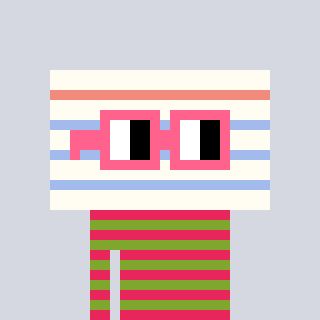
a pixel art character with square pink glasses, a empty notebook page-shaped head and a slimegreen-colored body on a cool background